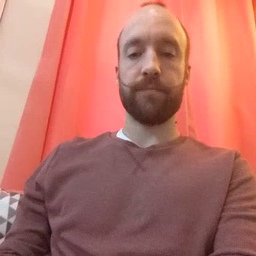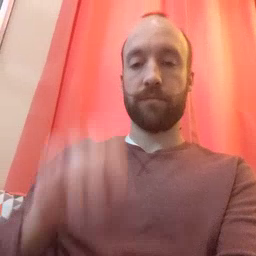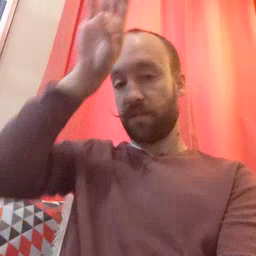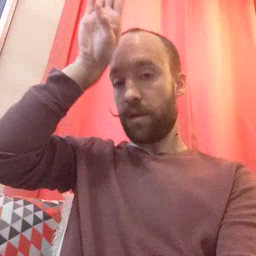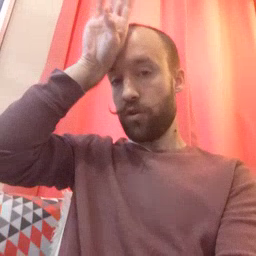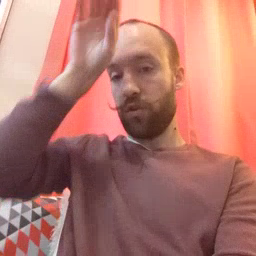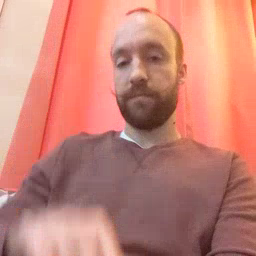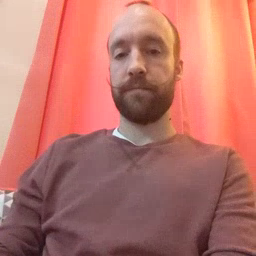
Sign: fireman